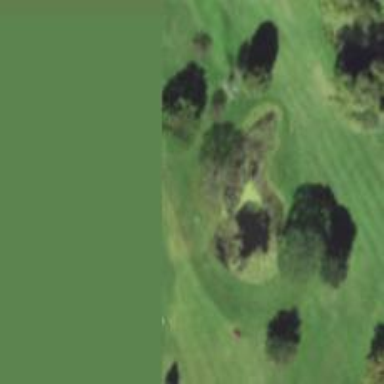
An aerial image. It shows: View of golf hole.